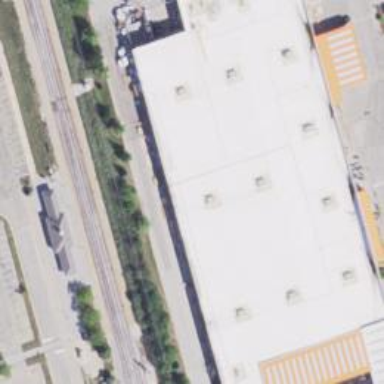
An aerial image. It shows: Retail building.